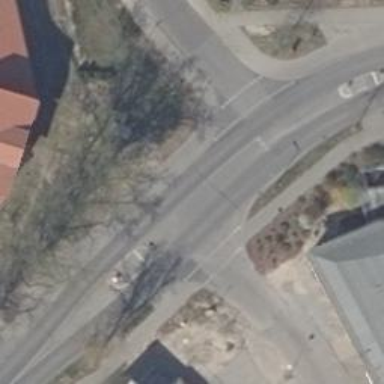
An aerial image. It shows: Unmarked footway crossing with pedestrian island.